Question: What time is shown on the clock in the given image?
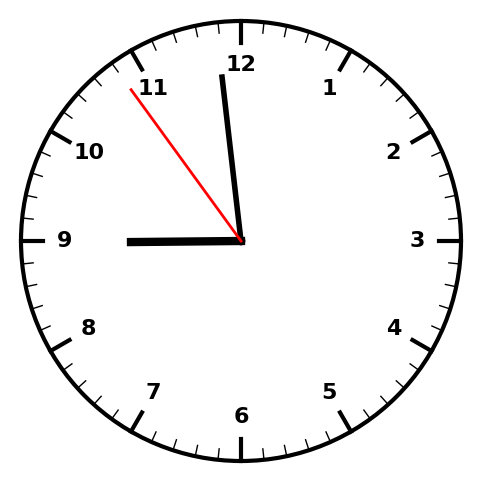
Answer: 08:58:54